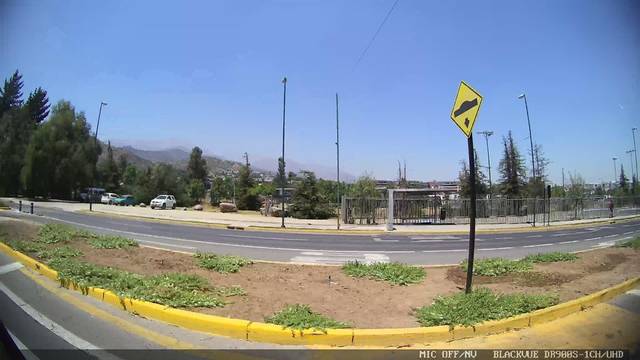
Region: Chile
Coordinates: -33.363, -70.499